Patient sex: M
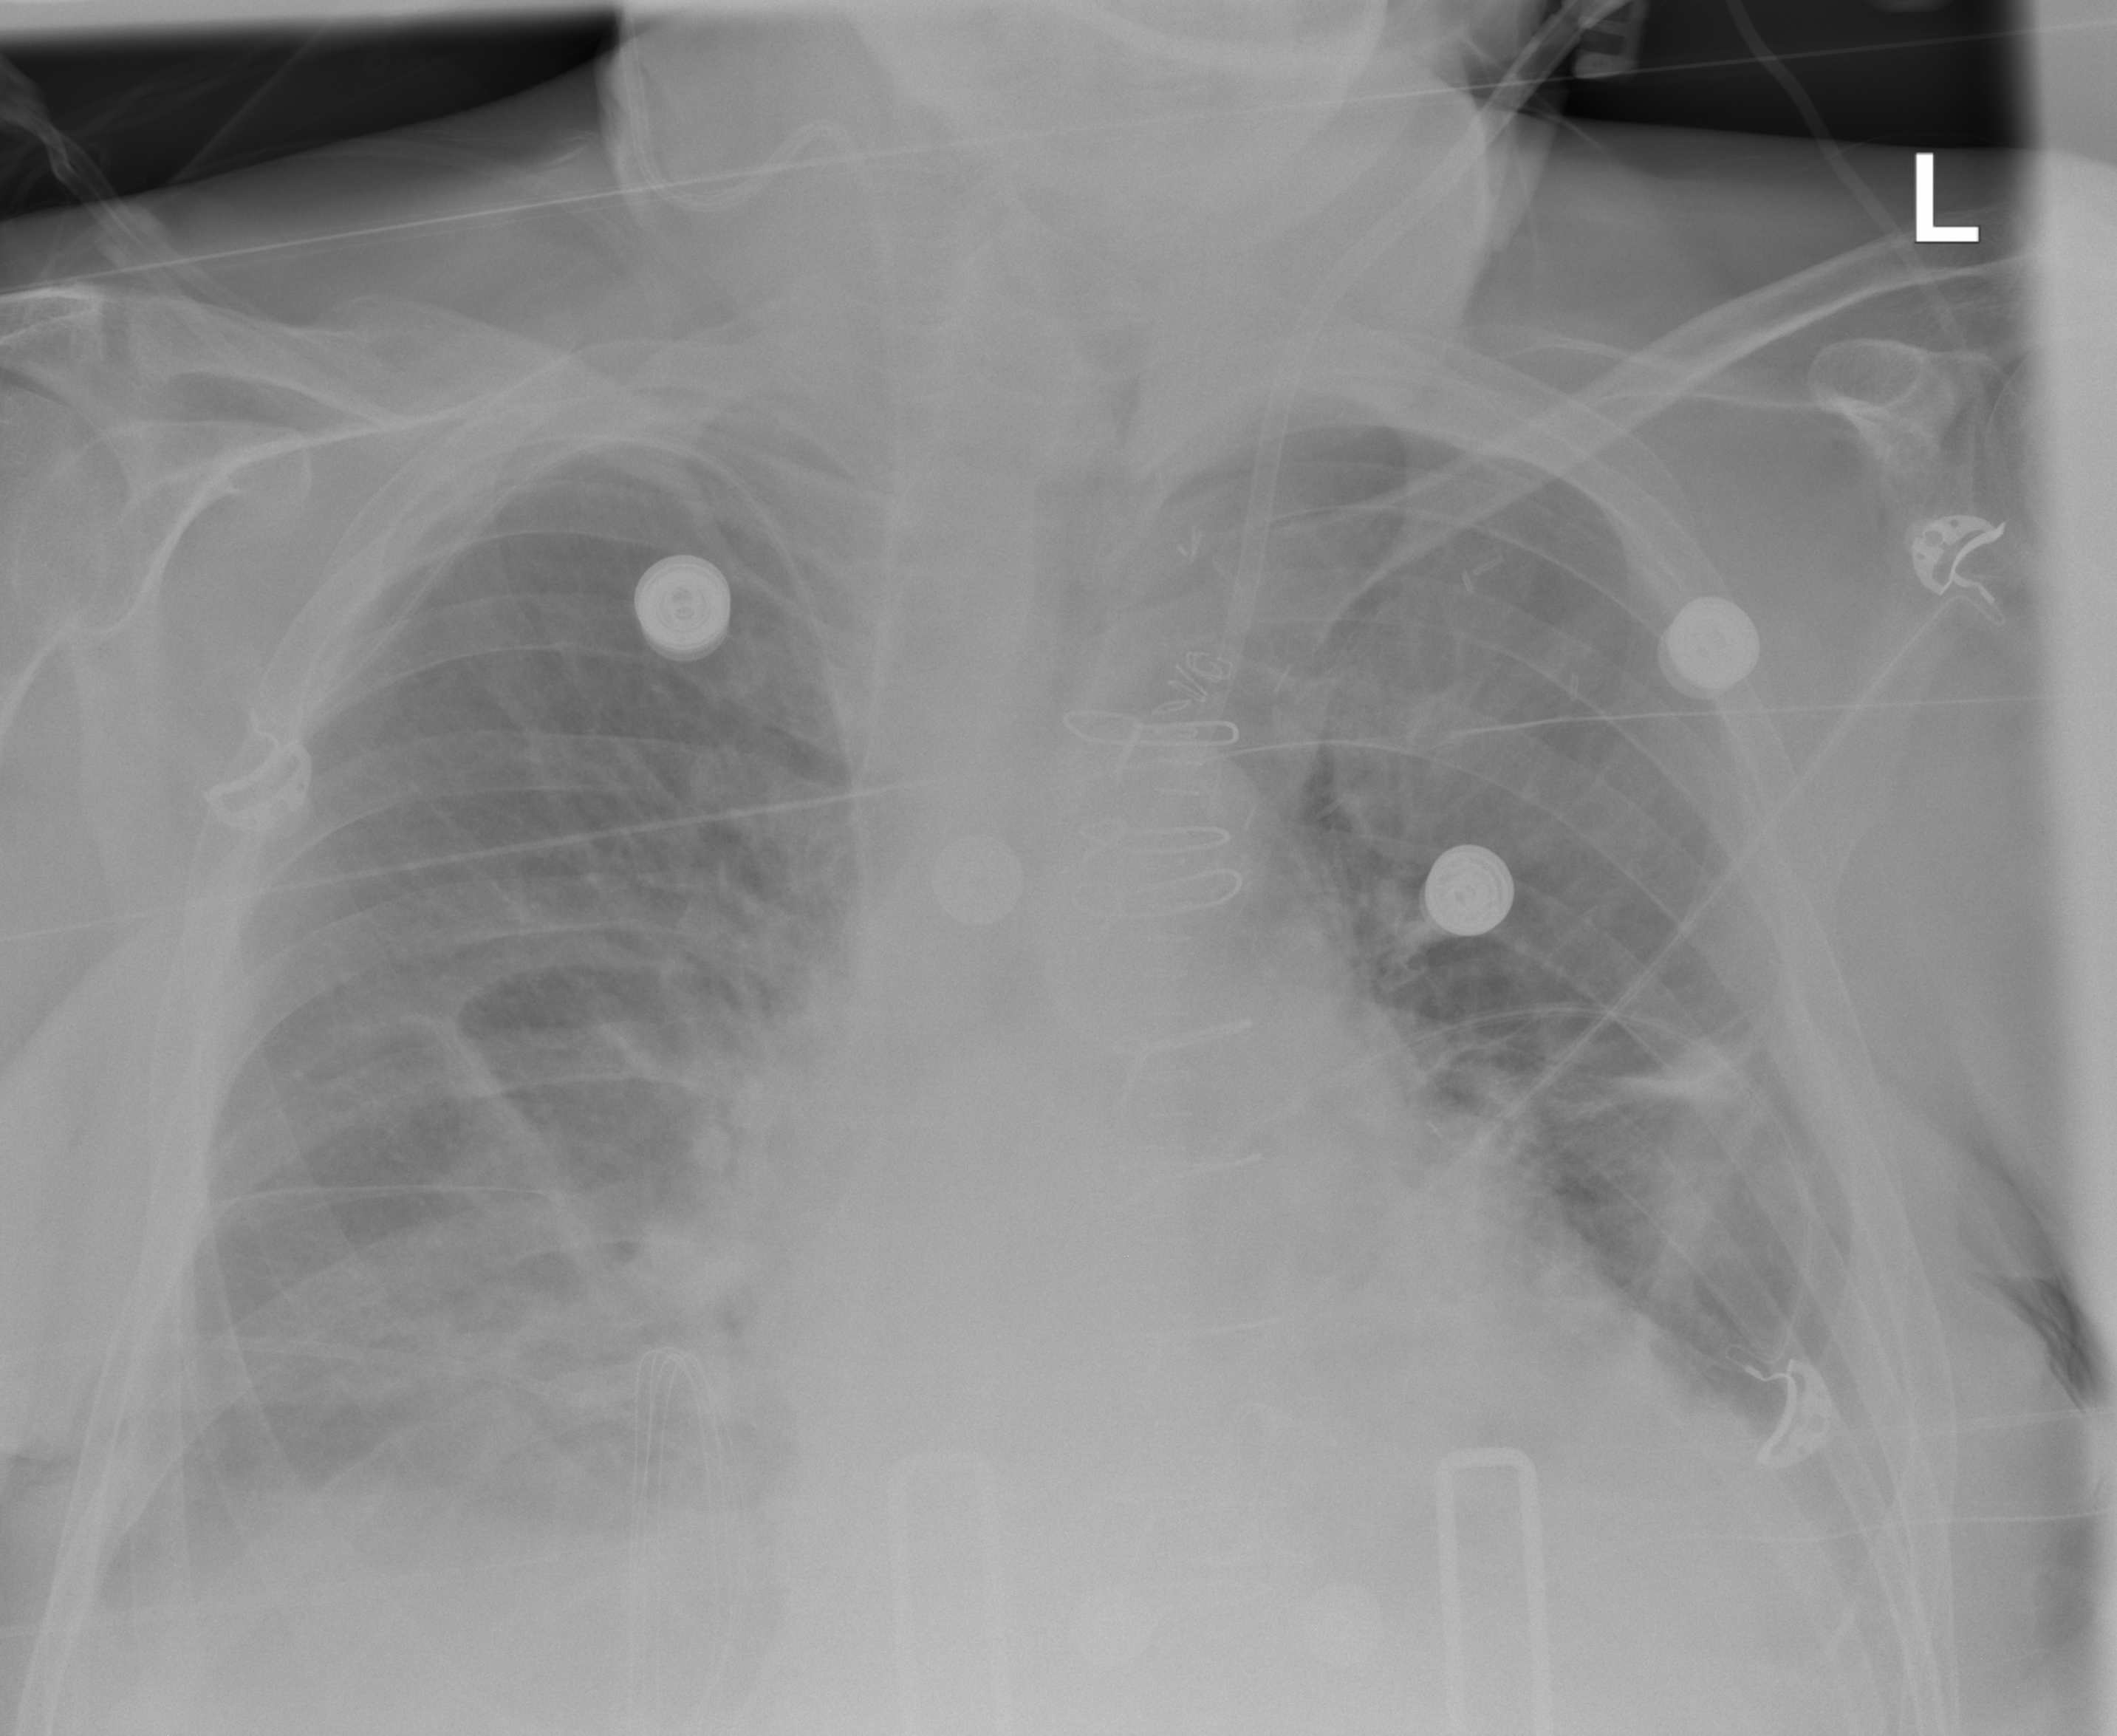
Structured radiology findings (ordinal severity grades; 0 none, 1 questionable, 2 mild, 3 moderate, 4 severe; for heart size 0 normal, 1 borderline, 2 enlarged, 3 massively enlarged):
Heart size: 2
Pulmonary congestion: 2
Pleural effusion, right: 2
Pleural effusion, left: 2
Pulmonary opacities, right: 2
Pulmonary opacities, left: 0
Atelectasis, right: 3
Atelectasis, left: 2